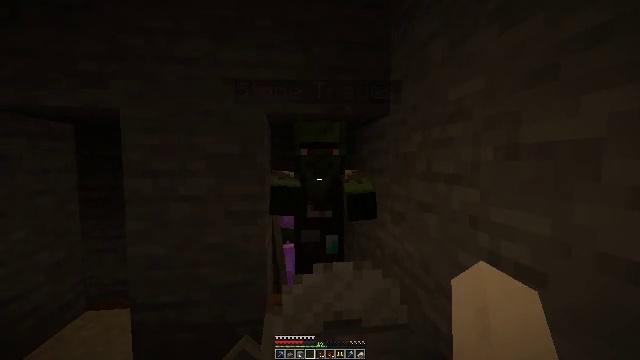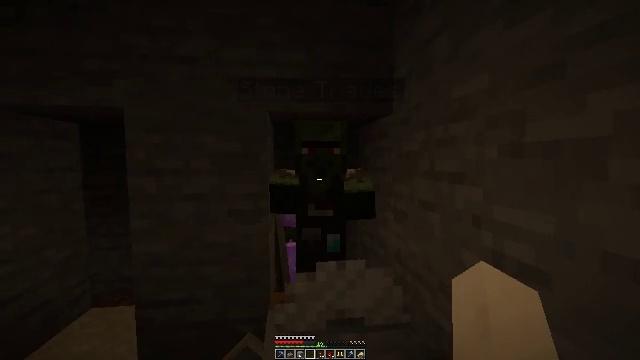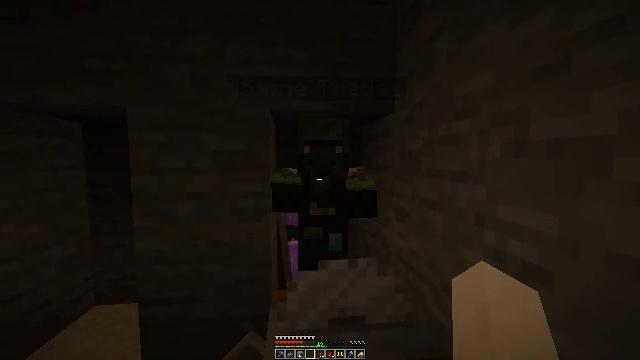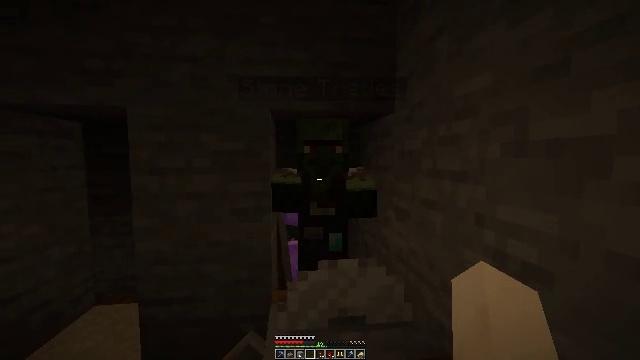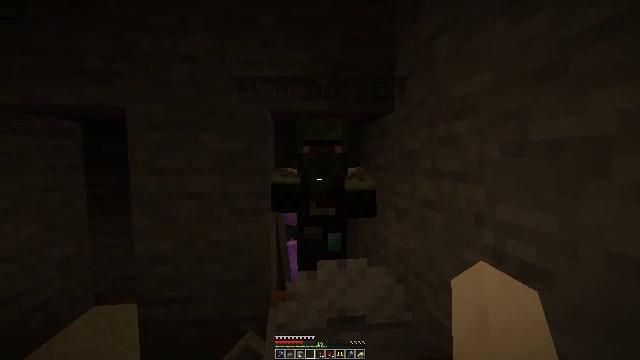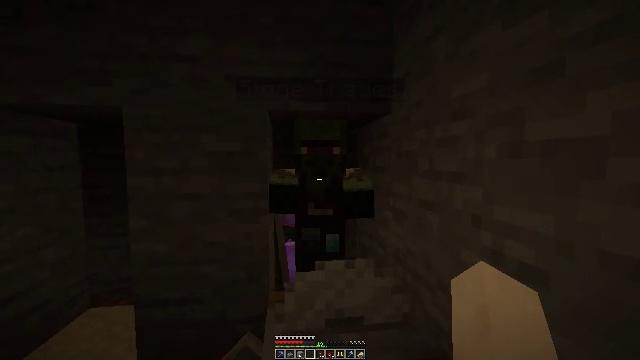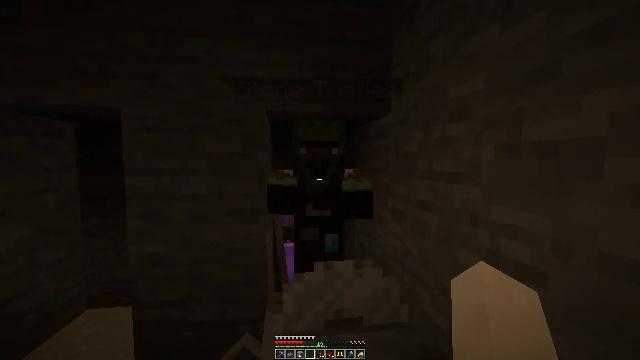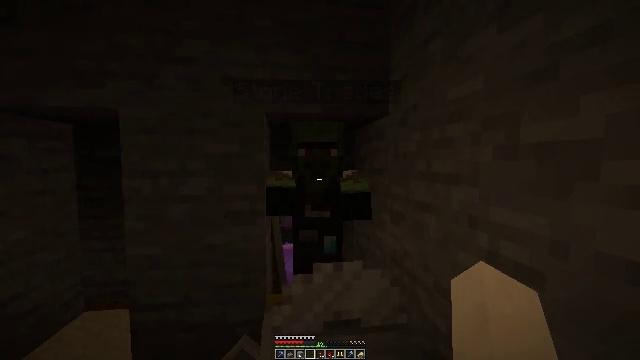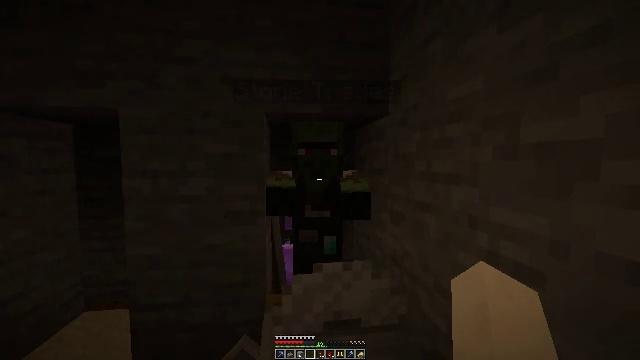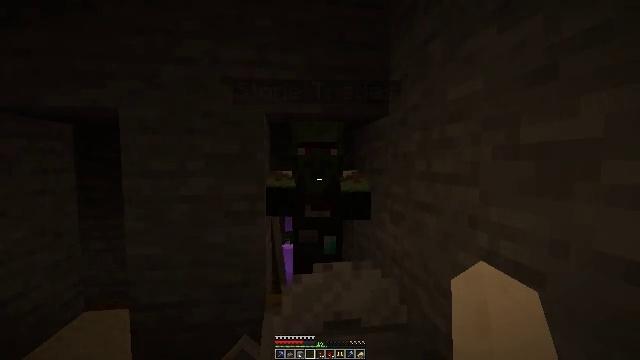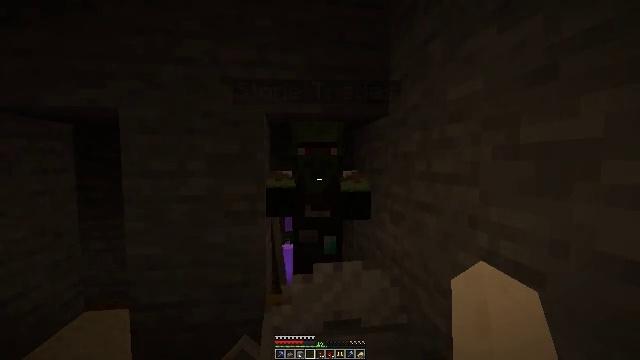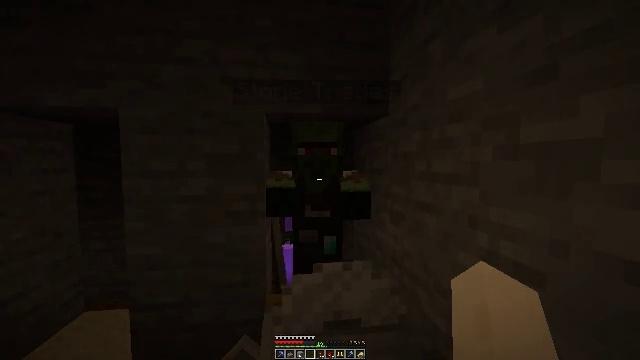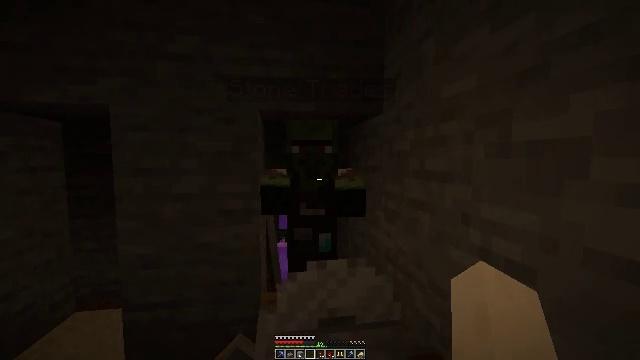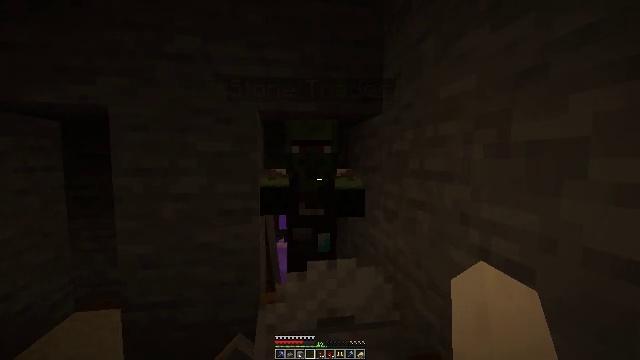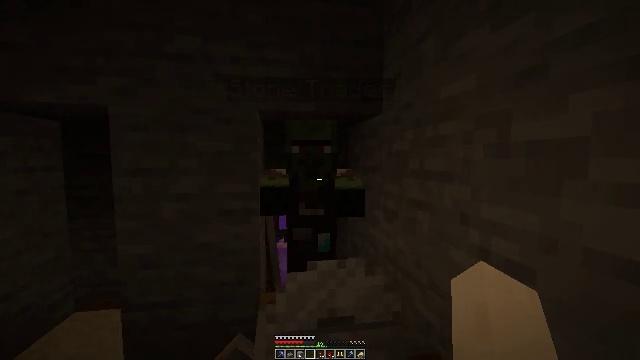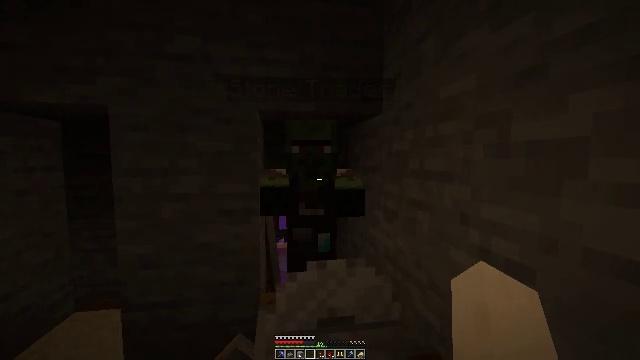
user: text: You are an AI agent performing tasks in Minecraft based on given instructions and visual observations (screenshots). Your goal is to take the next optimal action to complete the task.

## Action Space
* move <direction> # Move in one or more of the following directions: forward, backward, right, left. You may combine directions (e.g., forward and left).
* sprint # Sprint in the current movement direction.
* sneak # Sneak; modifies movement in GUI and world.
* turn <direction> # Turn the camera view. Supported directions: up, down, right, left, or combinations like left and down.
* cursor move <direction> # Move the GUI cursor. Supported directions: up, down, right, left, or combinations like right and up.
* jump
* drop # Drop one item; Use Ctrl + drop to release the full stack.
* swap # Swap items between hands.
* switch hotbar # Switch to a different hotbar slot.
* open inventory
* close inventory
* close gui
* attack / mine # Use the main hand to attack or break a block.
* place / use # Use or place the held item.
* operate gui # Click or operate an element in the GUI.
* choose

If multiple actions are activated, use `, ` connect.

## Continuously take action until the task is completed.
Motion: motion action
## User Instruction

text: Mine the brown mushroom from the ground.
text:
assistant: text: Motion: no_op
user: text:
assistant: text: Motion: no_op
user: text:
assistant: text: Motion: no_op
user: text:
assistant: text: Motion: no_op
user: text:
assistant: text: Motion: no_op
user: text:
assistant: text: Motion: no_op
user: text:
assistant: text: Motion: use / place
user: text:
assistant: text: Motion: use / place
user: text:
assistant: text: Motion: use / place
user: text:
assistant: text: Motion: no_op
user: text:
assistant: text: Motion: no_op
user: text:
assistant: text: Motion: turn right
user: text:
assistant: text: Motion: no_op
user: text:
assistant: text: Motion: no_op
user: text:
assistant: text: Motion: no_op
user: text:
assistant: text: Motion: no_op
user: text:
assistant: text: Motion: no_op
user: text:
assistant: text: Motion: no_op
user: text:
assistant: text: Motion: no_op
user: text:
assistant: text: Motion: no_op
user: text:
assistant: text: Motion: no_op
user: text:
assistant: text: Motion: no_op
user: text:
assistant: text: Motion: move back
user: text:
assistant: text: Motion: move back
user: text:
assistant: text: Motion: move back
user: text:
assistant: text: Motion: move back and move left
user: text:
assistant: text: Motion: move back and move left
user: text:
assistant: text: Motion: move back and move left
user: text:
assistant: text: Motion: move back and move left
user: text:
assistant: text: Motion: move back and move left, turn right